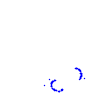
Particle: proton